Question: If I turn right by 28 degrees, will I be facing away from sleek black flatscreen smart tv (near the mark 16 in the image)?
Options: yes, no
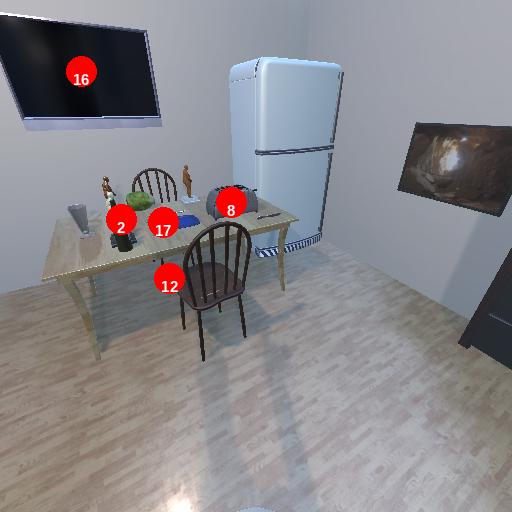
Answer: yes